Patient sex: M
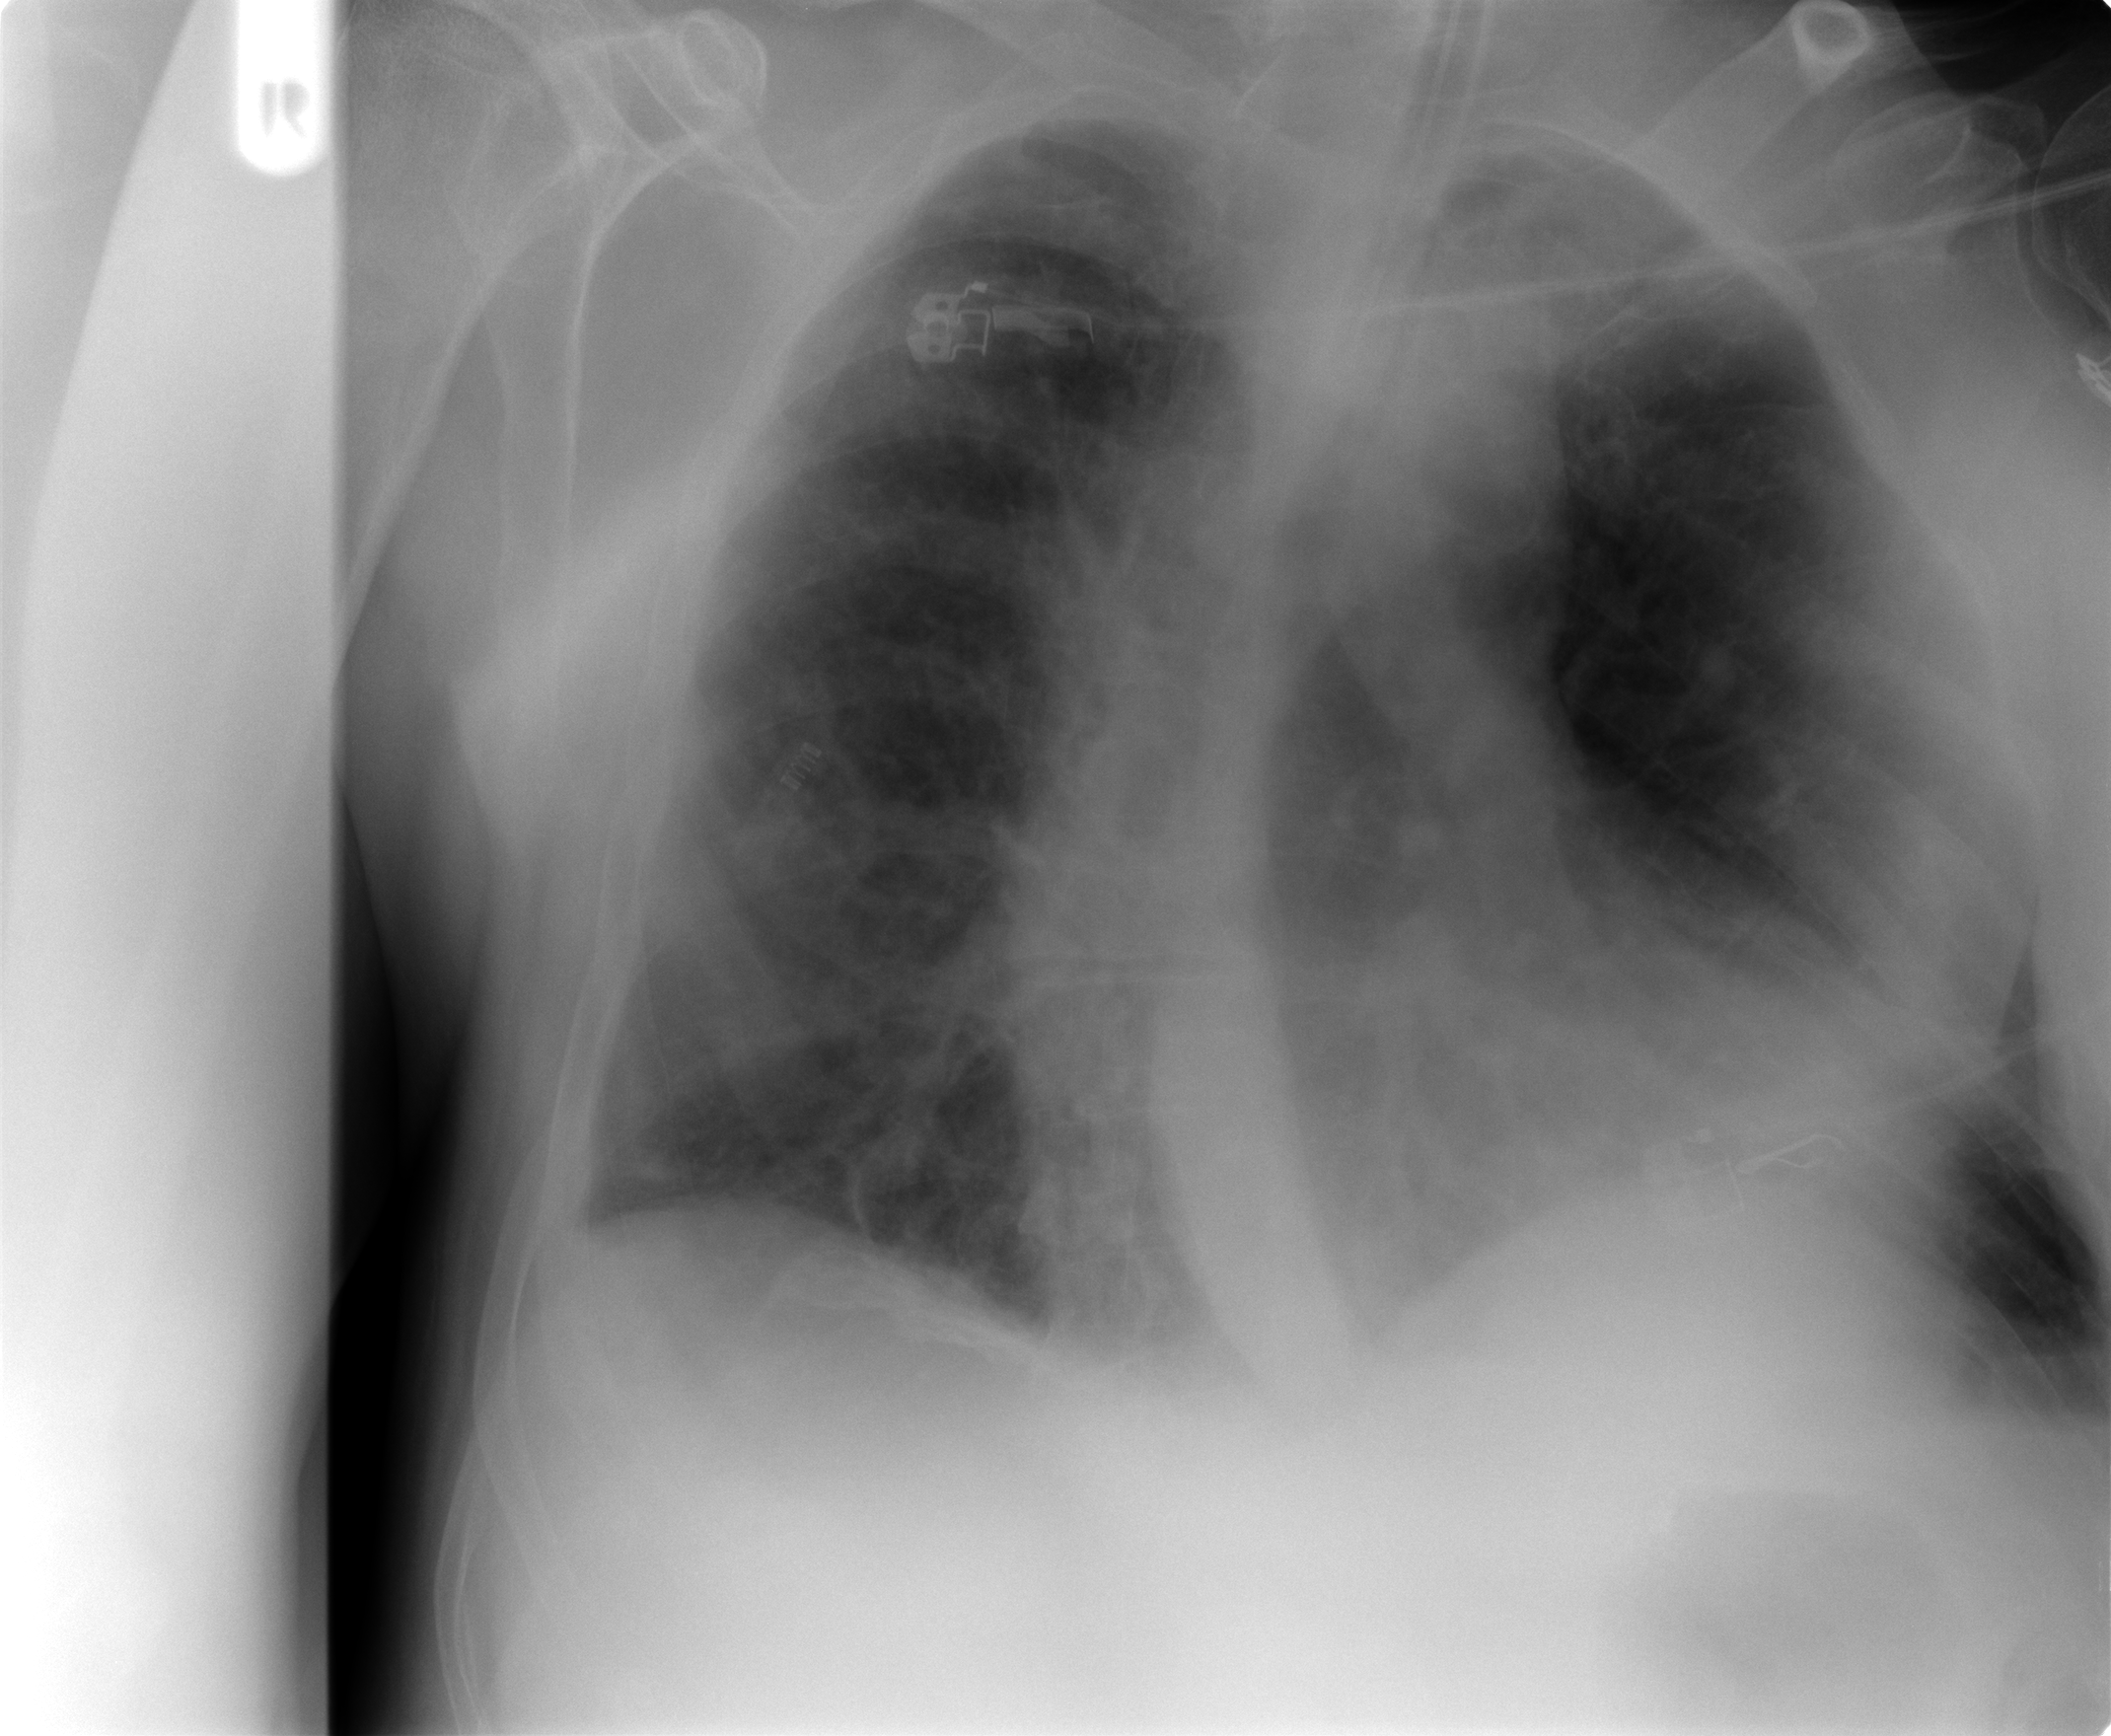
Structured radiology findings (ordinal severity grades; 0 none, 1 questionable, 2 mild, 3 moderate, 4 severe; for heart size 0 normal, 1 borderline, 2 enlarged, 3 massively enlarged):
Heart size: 1
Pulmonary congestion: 2
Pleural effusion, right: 2
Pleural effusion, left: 2
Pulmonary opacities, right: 2
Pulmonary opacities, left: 1
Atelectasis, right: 2
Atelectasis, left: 2